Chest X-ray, PA view. Patient: 54 years old, sex M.
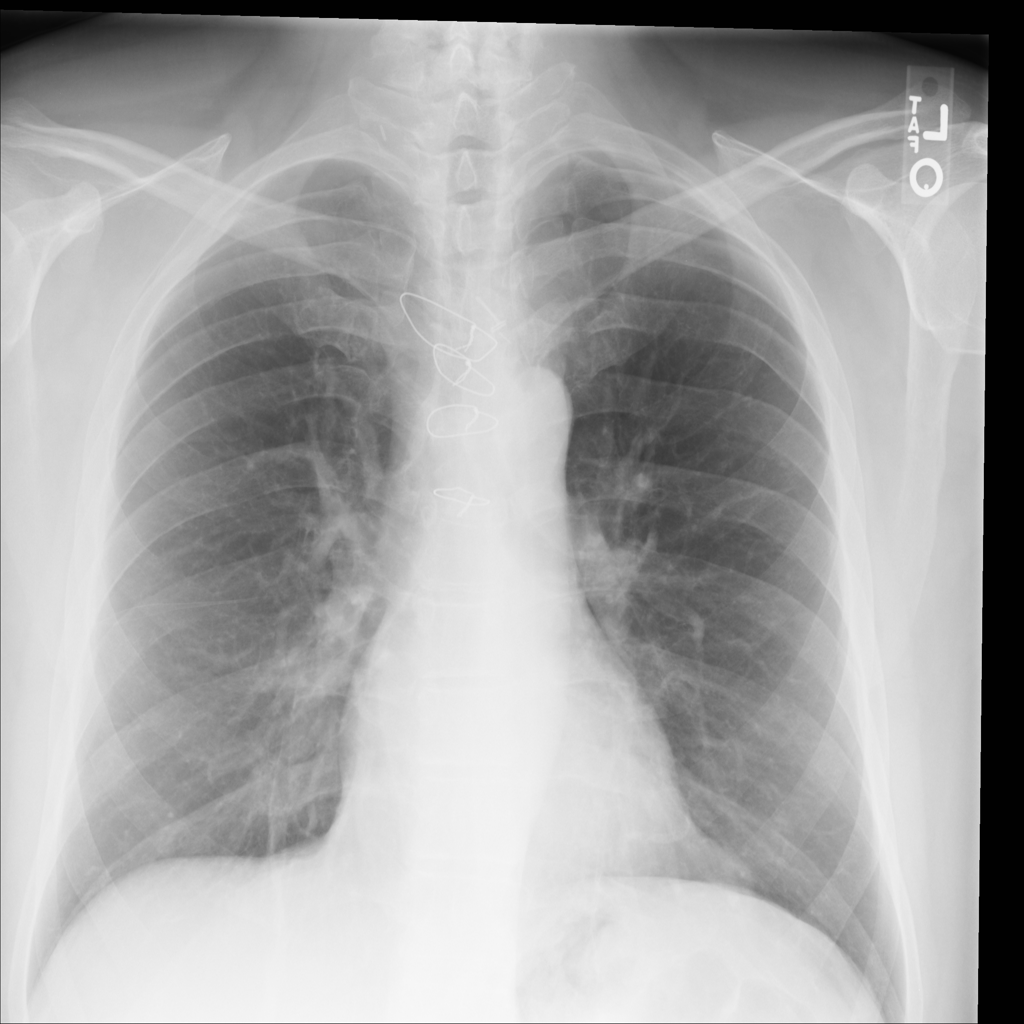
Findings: No Finding